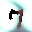
Label: 7